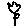
Label: flower